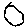
Label: circle